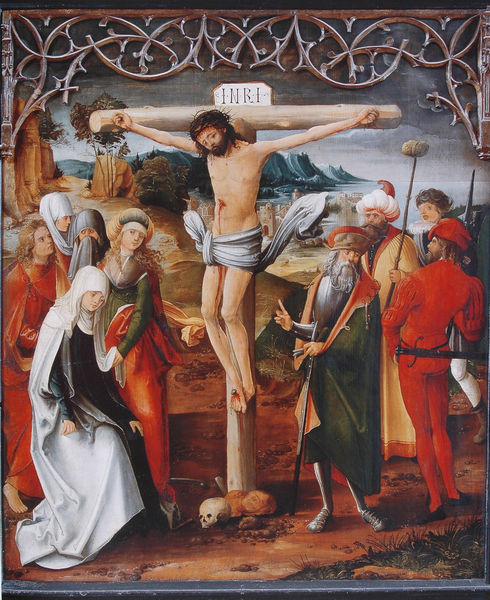
Titel: Hochaltar, Außenseite des rechten Flügels, Kreuzigung Christi
Künstler: Michael Wolgemut
Standort: Schwabach
Institution: Stadtpfarrkirche St. Johannes d.T. und St. Martin
Schlagwörter: baum, berg, blau, felsen, gemälde, himmel, kopf, lendenschurz, mann, meer, nackt, schurz, wasser, weiß, wunde, bäume, frauen, gelb, grün, landschaft, menschen, ocker, see, braun, frau, grau, hintergrund, holz, hut, männer, schwarz, gras, rot, schleier, tuch, malerei, ornament, bart, johannes, rahmen, schädel, silber, stein, steine, tod, tot, trauer, öl, erde, ferne, boden, gewand, haare, händler, pflanzen, gotik, krone, stock, engel, stab, berge, gebirge, lanze, soldaten, inschrift, verzierung, blut, lendentuch, kreuz, schwert, waffen, knien, altar, gestalten, schnitzerei, totenkopf, gotisch, christus, jesus, kreuzigung, wundmale, dornen, kopftücher, kruzifix, anbeten, jünger, maria, magdalena, totenschädel, beweinung, maria magdalena, turban, schwamm, dornenkrone, schlingen, dornenkranz, masswerk, aum, tryptichon, retabel, essig, memento, mori, krauz, spieß, seitenwunde, golgatha, inri, essigschwamm, jsus, beweinung christi, golgata, wund, krauzigung, onnament, brn